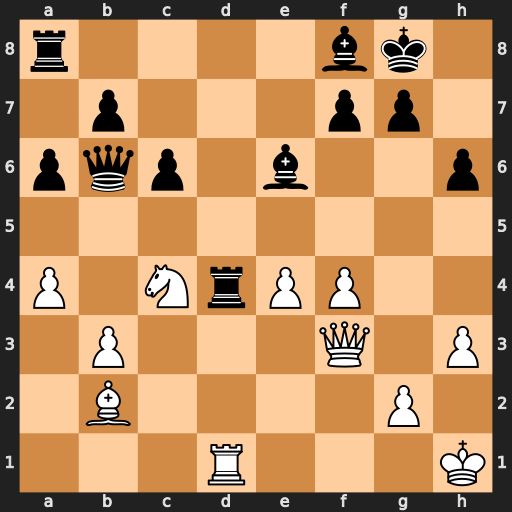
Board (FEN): r4bk1/1p3pp1/pqp1b2p/8/P1NrPP2/1P3Q1P/1B4P1/3R3K
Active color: w
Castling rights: -
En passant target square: -
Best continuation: Nxb6 Rxd1+ Qxd1